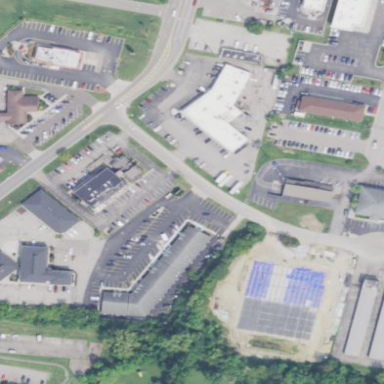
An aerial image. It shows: Retail area.